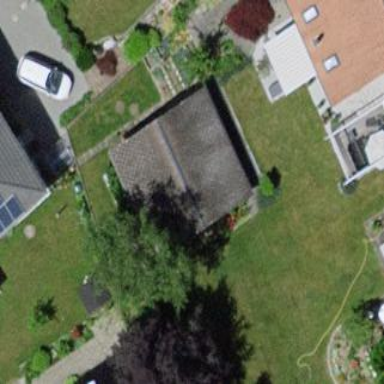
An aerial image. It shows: Shed building.